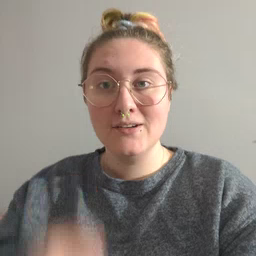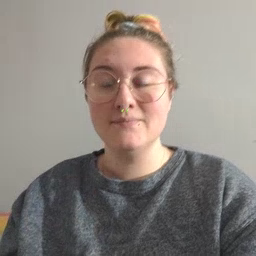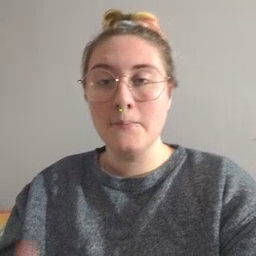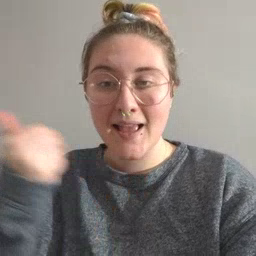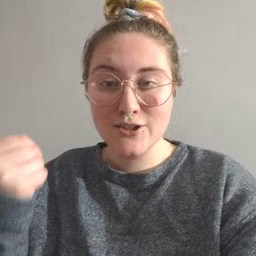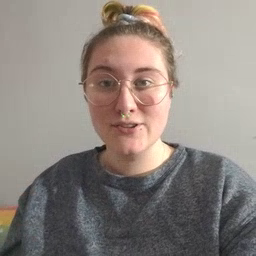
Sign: better